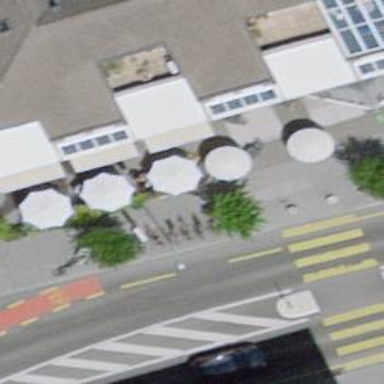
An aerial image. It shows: Bicycle parking area with stands available.